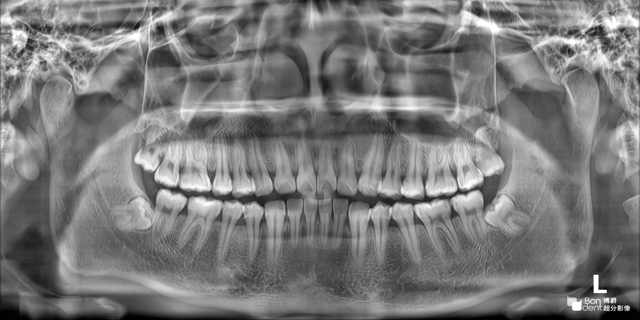
adult